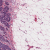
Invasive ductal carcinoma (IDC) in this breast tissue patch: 1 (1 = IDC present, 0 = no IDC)